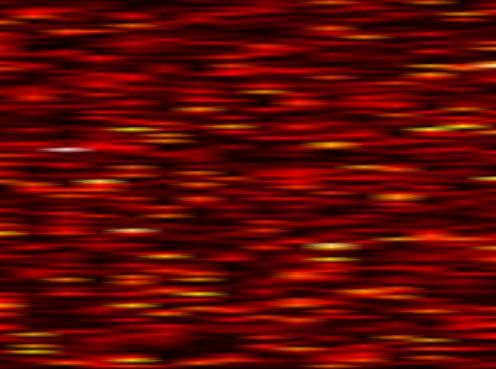
Label: OFDM